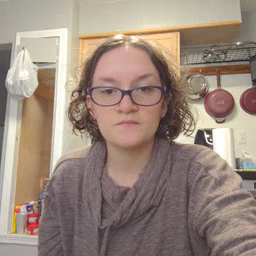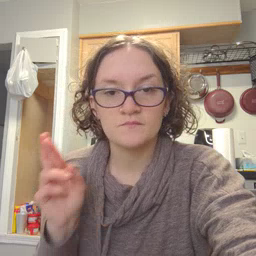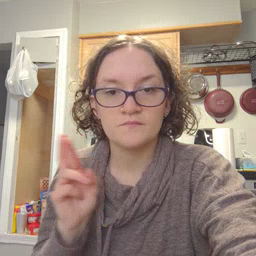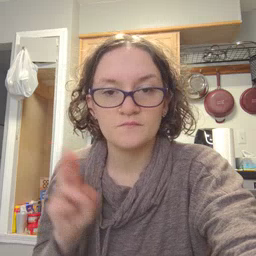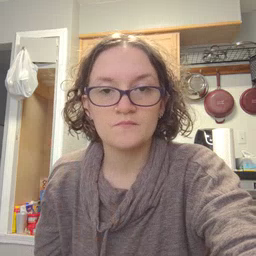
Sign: refrigerator